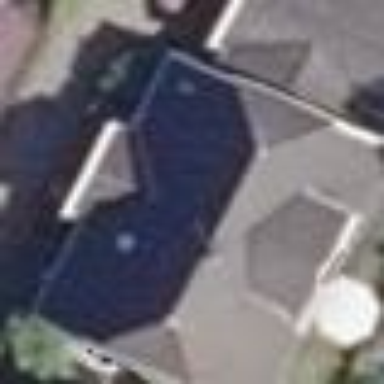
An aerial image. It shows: Detached building with half-hipped roof shape.